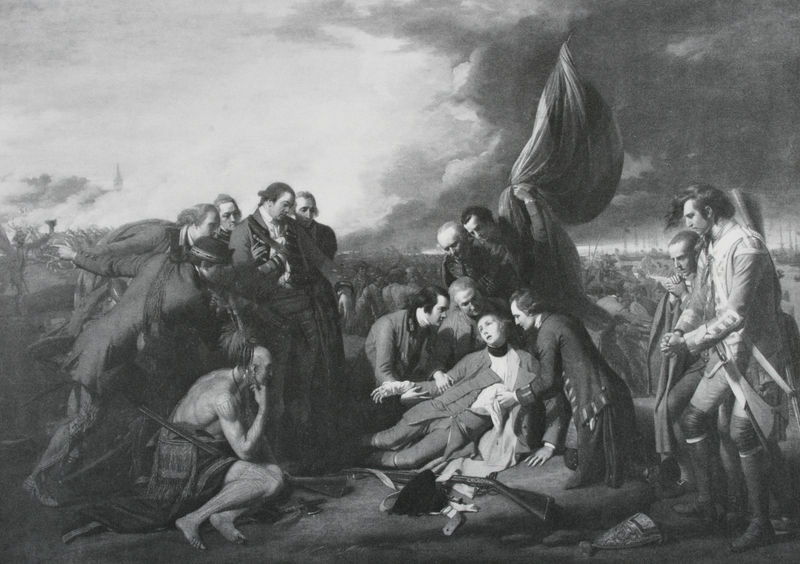
Titel: The Death of General Wolfe
Künstler: Benjamin West
Standort: Ottawa (Canada)
Institution: National Gallery of Canada
Schlagwörter: gemälde, gewitter, gruppe, himmel, kampf, mann, meer, nackt, schatten, weiß, wolken, wunde, menschen, see, sitzen, grau, licht, männer, schwarz, stützen, blick, tuch, wolke, malerei, rock, alt, federn, tod, tot, trauer, hände, schauen, öl, feld, horizont, boden, mantel, personen, person, england, pferde, füße, liegen, düster, fahne, flagge, afrika, amerika, franzosen, krieg, schlacht, sturm, unglück, historienbild, soldaten, jacket, barfuss, blut, buch, windig, stillen, druck, schwarz weiß, stich, seite, revolution, schwerter, uniform, uniformen, waffen, soldat, verletzt, waffe, engländer, offizier, beten, gebet, sterben, gewehr, hilfe, usa, gewehre, empire, verletzung, verwundet, emotionen, französische revolution, gefallen, helfen, schlachtfeld, verwundeter, sorge, sterbend, west, gestellt, verwundung, indianer, bürgerkrieg, america, verarzten, gefallener, amerikanisch, ozeanien, eingeborener, befreiungskrieg, coblumbus, scout, skout, wolff, olf, woolf, tod sterben